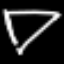
Label: diamond